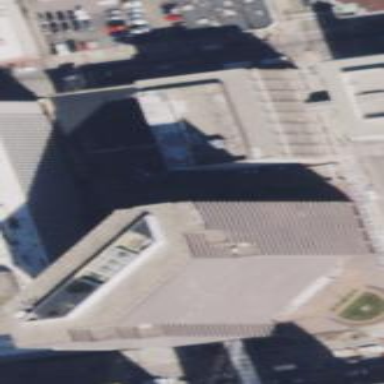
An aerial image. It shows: Part of building.